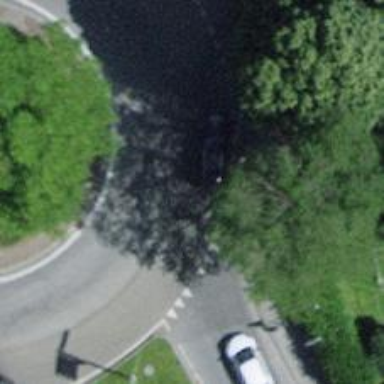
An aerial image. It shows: Tertiary road with asphalt surface leading to roundabout.